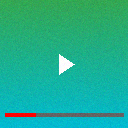
Screen state: on